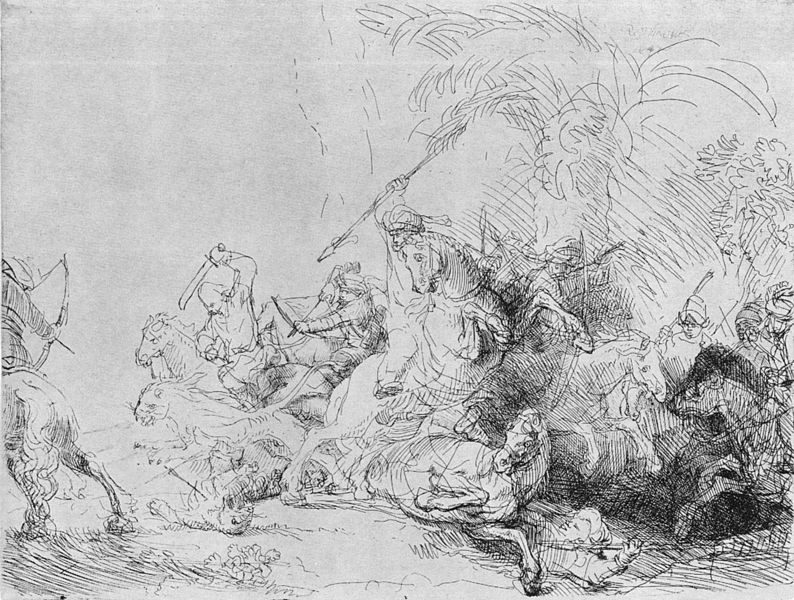
Titel: Die große Löwenjagd
Künstler: Harmensz van Rijn Rembrandt
Institution: Amsterdam, Het Rembrandthuis
Schlagwörter: baum, kampf, kämpfer, schatten, weiß, wolken, schwarz, skizze, zeichnung, tod, tot, boden, pferd, pferde, reiter, bogen, studie, krieg, schlacht, sturm, lanze, soldaten, palme, striche, tusche, asien, schatierung, radierung, schwert, schwerter, säbel, waffen, gemetzel, helm, herrscher, ritter, apokalypse, krieger, speer, turban, pfeil, gezeichnet, bau, pfeile, vorzeichnung, tiger, türken, teiter, reider, nahkampf, mongolai